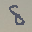
Label: 8